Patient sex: M
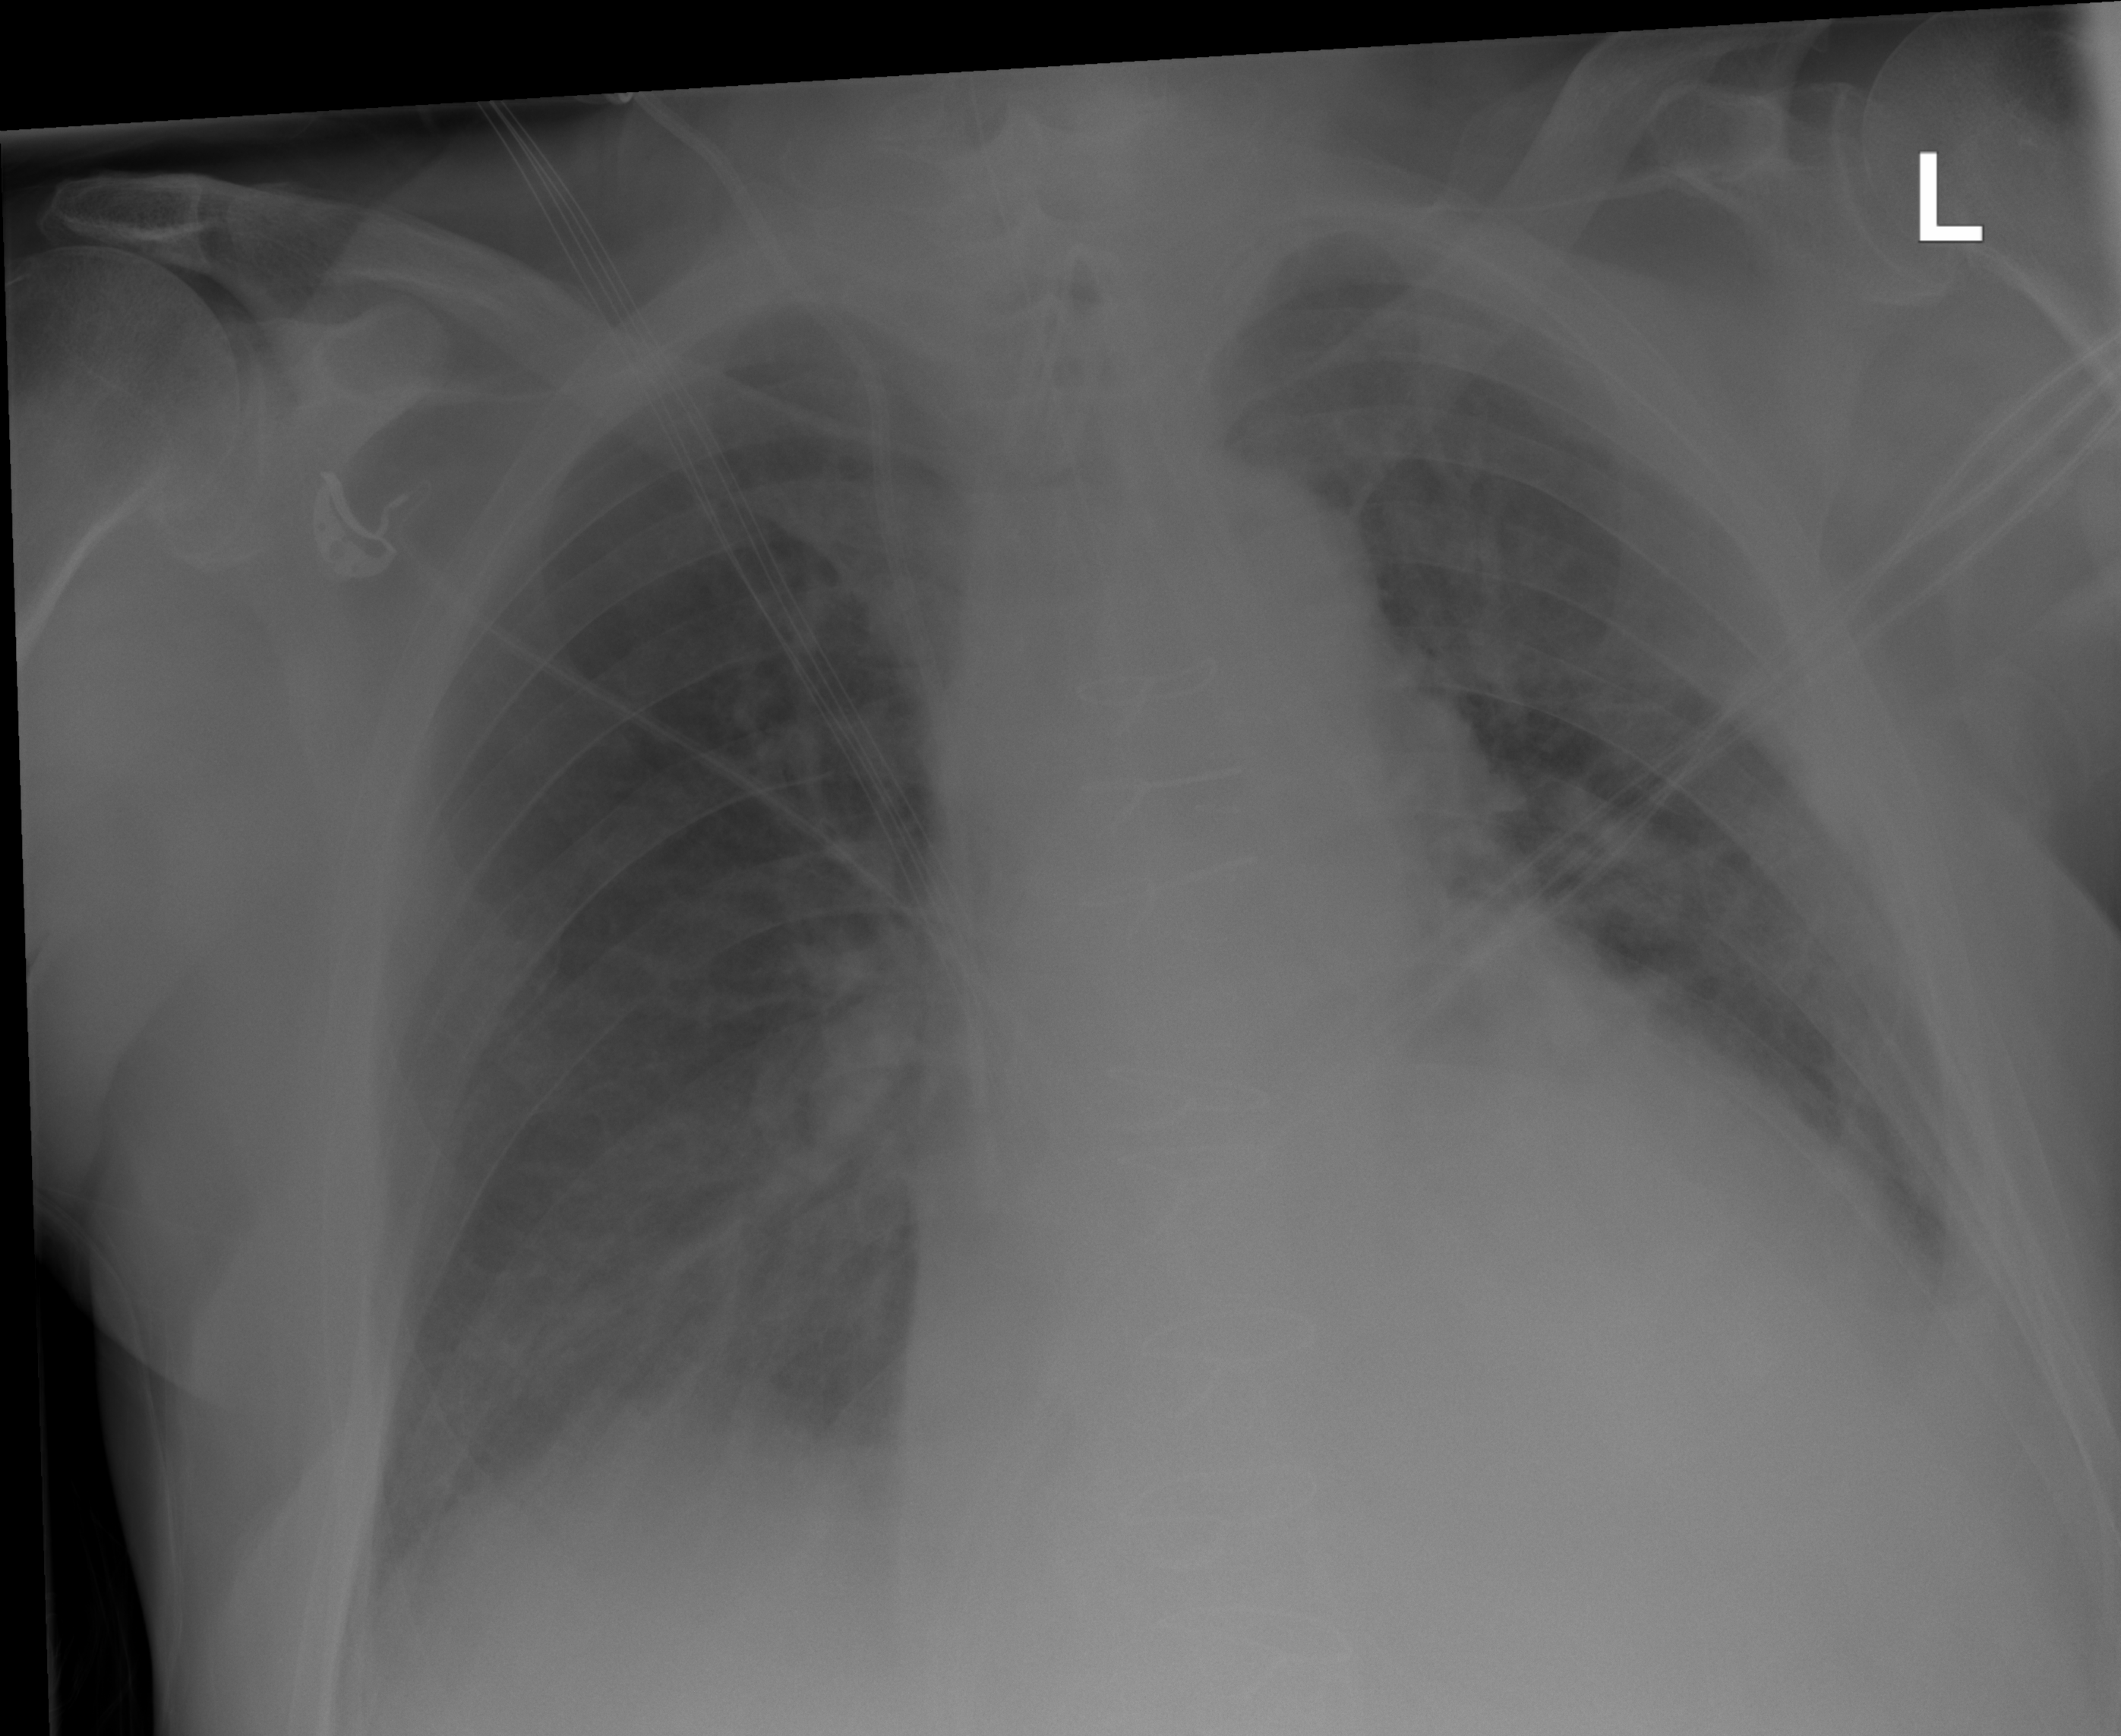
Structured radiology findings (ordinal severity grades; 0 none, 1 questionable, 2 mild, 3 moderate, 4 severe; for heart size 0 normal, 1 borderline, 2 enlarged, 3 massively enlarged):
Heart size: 2
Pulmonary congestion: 0
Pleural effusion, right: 1
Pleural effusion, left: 1
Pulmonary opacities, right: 0
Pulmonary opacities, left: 0
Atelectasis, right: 1
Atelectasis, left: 2